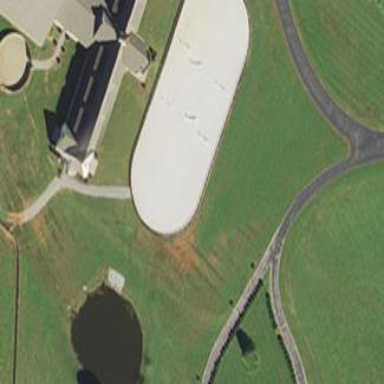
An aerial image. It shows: Ice rink in leisure land.